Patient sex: M
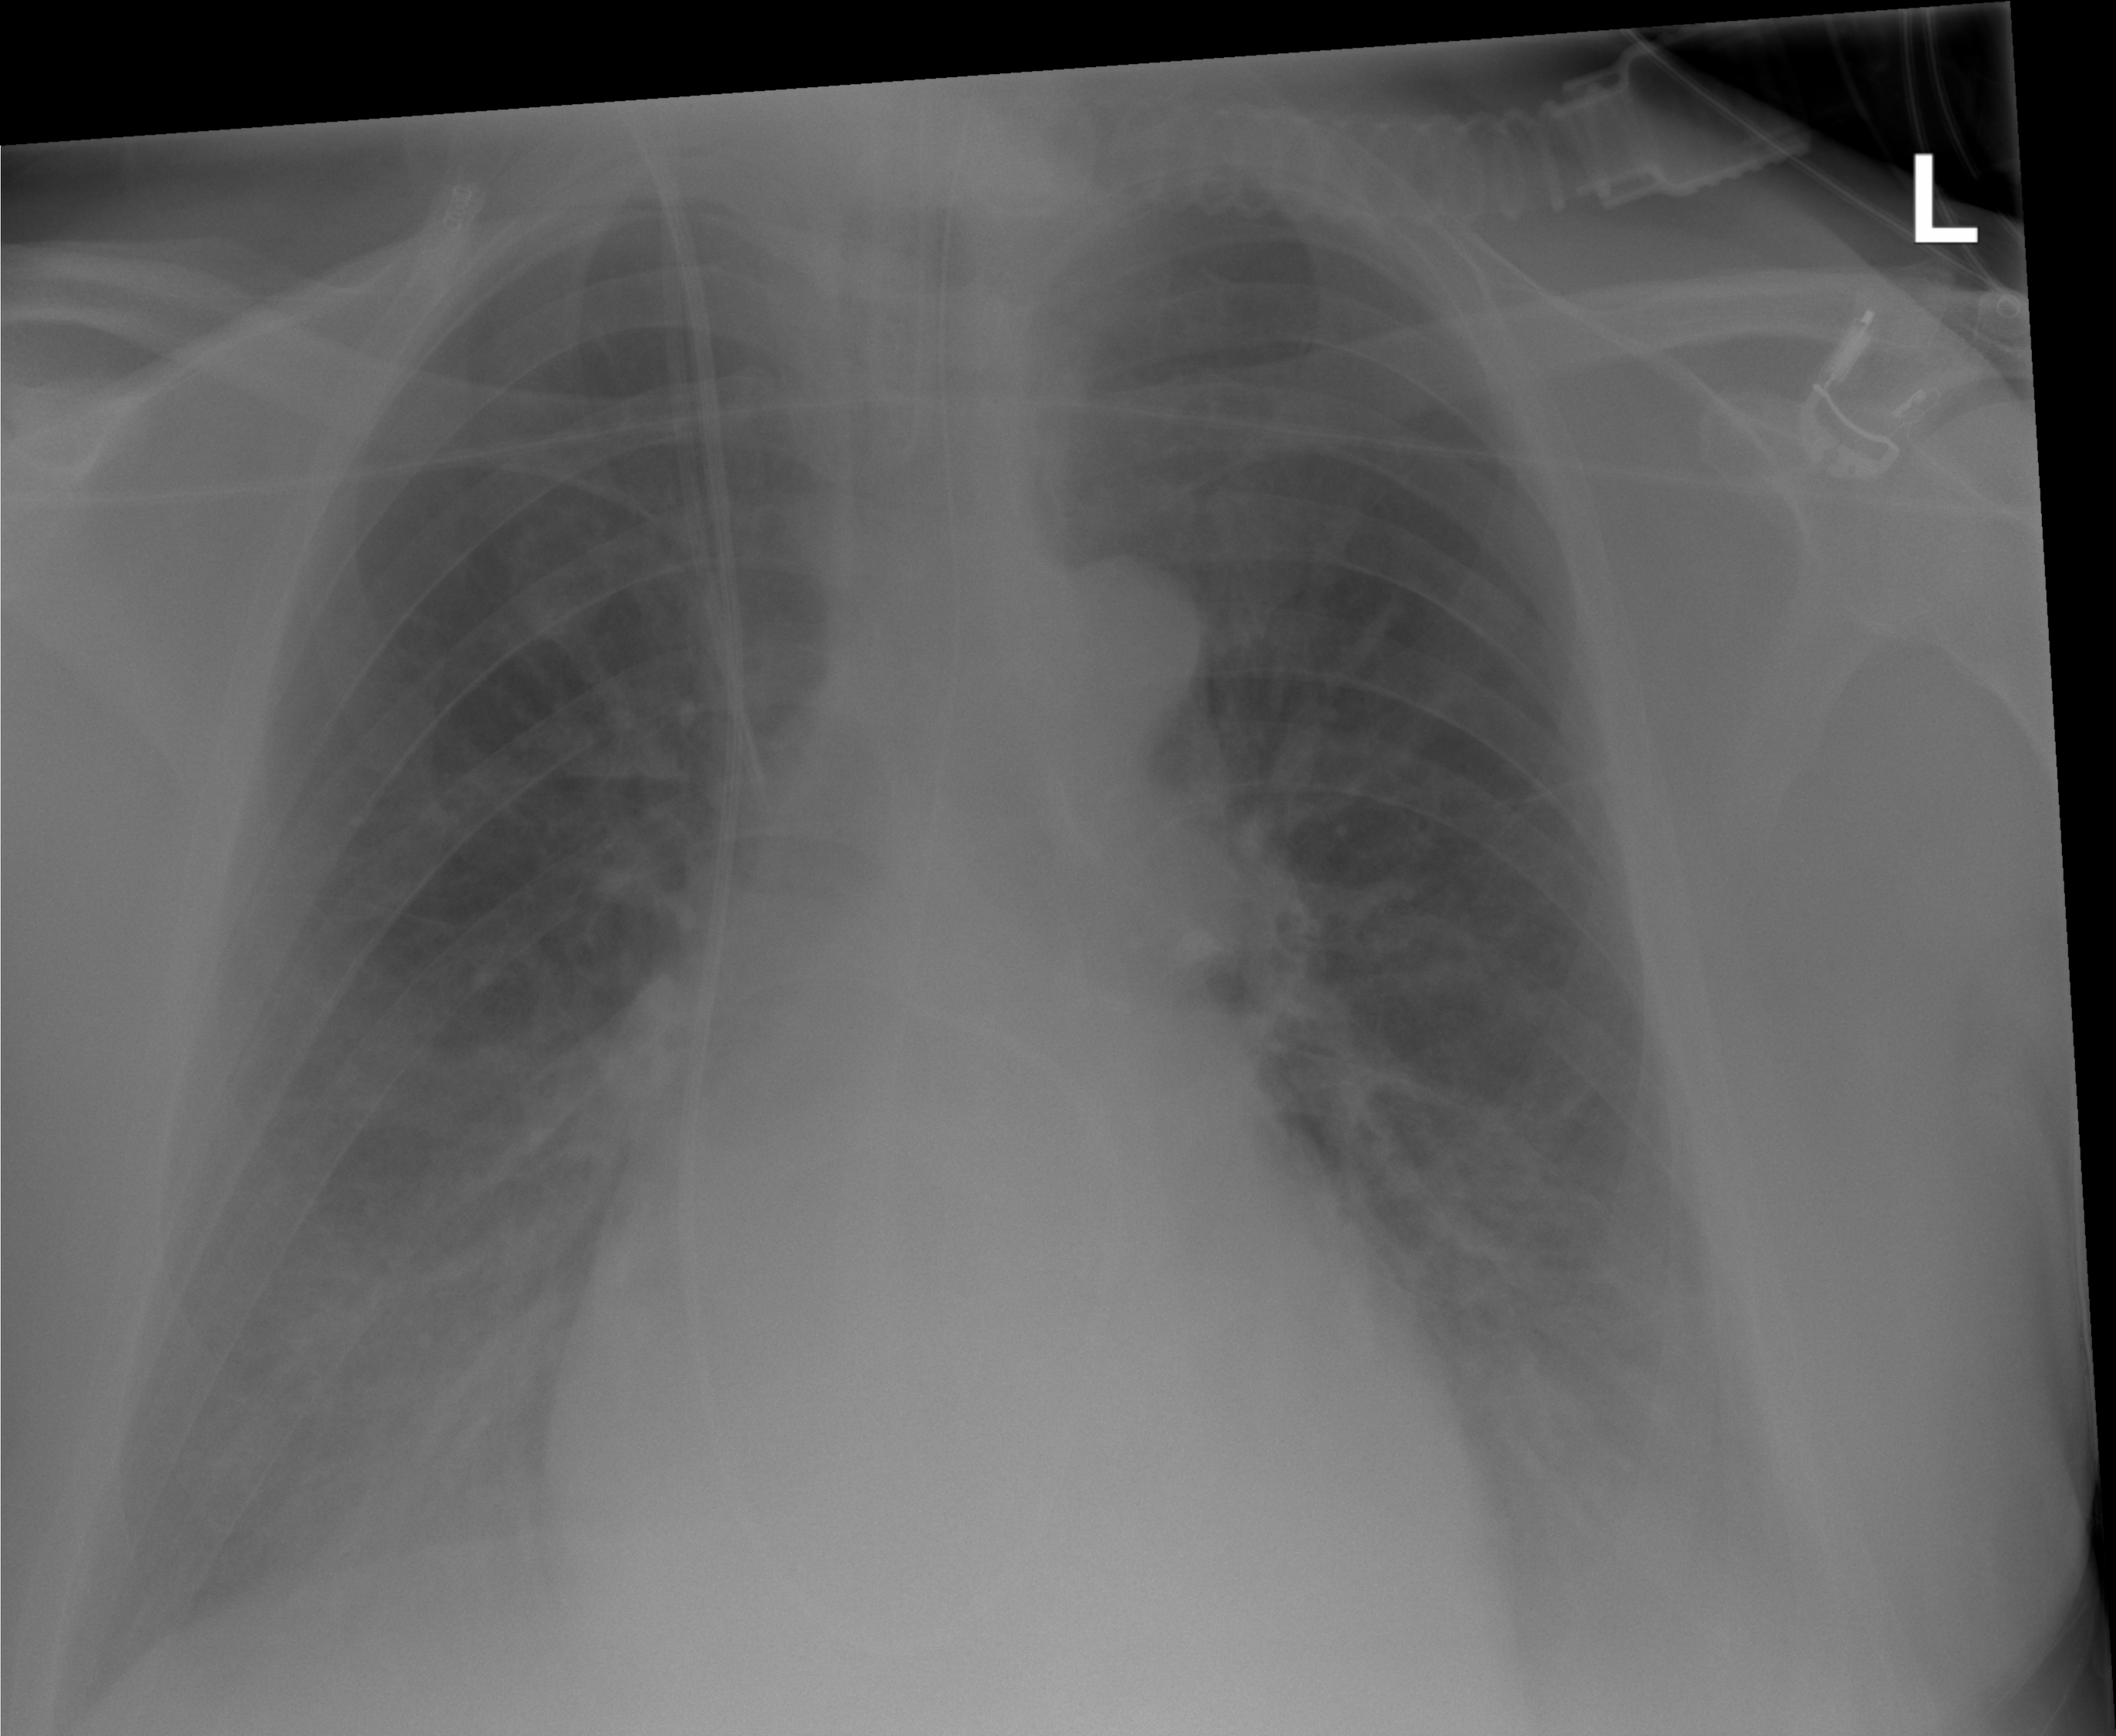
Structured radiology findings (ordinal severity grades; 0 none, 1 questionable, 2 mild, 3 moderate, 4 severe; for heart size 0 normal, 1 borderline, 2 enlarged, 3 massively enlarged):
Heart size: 0
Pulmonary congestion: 2
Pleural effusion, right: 2
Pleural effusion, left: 2
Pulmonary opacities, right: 2
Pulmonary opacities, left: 0
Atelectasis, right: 0
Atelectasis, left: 0